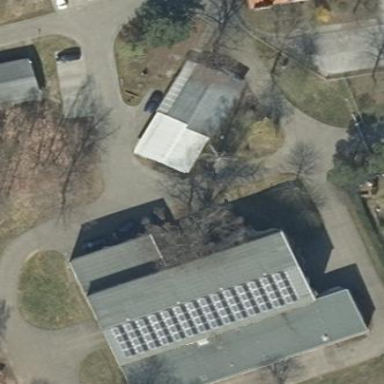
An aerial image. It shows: Service building for water works.